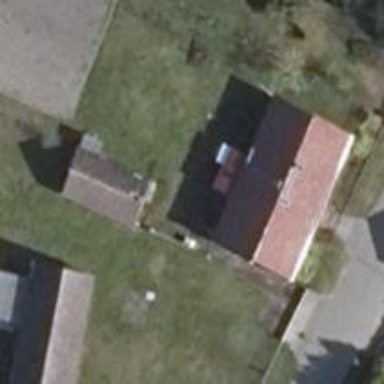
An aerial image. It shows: House with flat red roof.